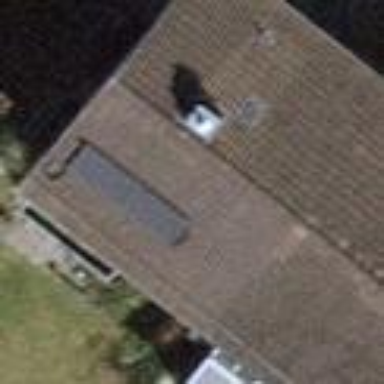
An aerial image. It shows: Building with tiled roof.